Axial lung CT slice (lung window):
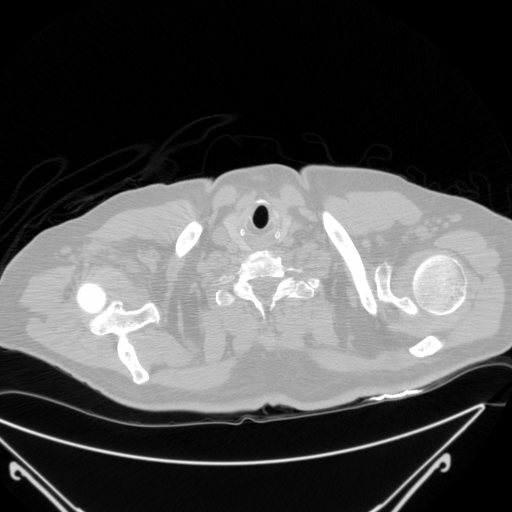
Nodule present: no